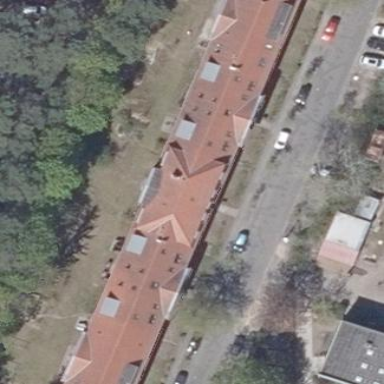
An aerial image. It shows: Terrace building.